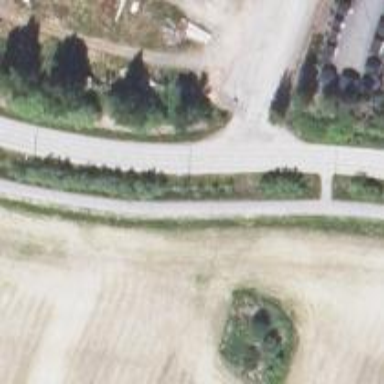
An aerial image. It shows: Asphalt cycleway.